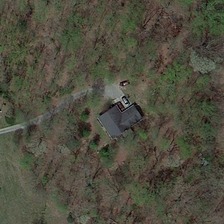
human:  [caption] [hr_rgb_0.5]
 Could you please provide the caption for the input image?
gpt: this is a road a building and some trees .

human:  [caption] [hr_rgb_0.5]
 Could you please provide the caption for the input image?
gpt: a building is surrounded by many small sparse trees .

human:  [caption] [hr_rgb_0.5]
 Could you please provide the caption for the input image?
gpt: a building is surrounded by many small sparse trees .

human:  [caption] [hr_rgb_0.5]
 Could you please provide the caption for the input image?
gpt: it has green brown gray and black .

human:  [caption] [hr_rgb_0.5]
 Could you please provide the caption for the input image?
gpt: this is a road a building and some trees .